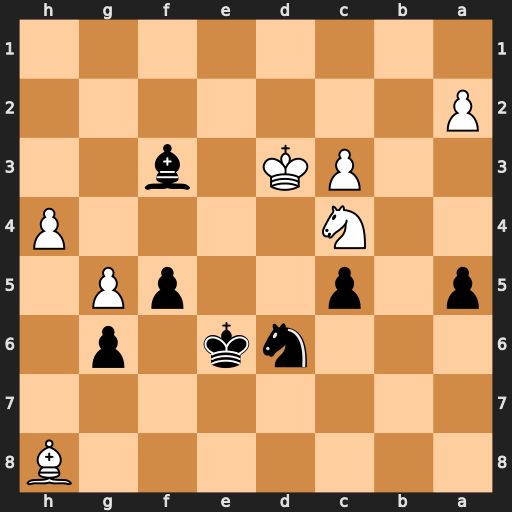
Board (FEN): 7B/8/3nk1p1/p1p2pP1/2N4P/2PK1b2/P7/8
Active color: b
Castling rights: -
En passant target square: -
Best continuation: Be4+ Ke3 Nxc4+